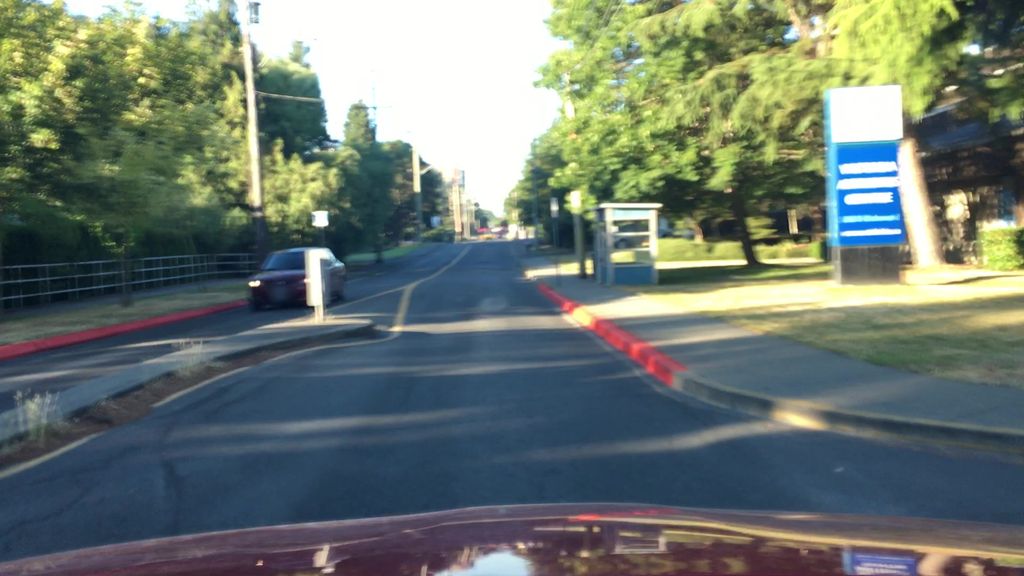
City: victoria